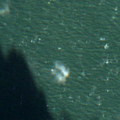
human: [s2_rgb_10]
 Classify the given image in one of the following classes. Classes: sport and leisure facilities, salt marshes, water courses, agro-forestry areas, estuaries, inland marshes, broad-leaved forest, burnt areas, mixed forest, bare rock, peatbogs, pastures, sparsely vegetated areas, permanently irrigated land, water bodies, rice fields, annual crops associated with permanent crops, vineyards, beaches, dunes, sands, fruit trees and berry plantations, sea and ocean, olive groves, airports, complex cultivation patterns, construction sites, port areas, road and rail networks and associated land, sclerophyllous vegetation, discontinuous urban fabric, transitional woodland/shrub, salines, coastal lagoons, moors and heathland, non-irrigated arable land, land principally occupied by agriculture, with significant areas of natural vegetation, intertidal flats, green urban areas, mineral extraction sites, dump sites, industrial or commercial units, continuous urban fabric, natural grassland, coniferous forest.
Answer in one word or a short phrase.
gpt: sea and ocean